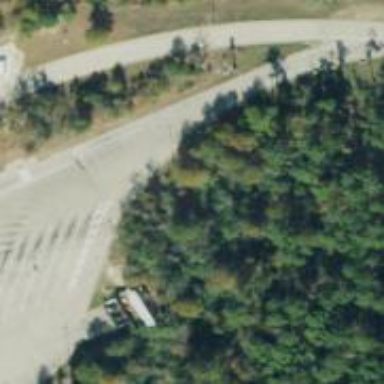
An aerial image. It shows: Service road leading to rest area.